Field crop: tomato
Growth stage: 1
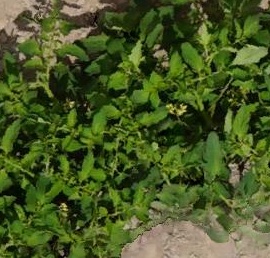
Species: tomato